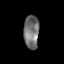
Tissue: lung
Cell type: Epithelial cells
Senescence score: 0.2369
Nuclear area (px): 500
Mean DAPI intensity: 113.196